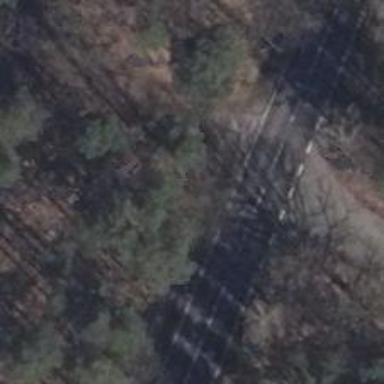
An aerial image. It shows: Secondary road with asphalt surface.